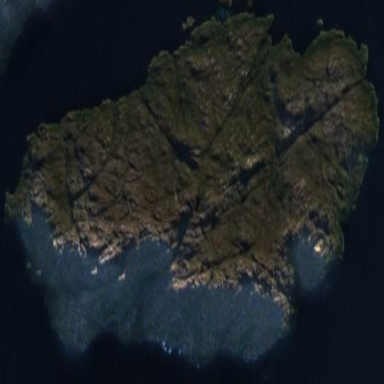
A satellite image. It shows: Picturesque coastline scene.